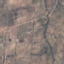
Land use / land cover: PermanentCrop